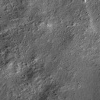
Atmospheric dust classification: not_dusty